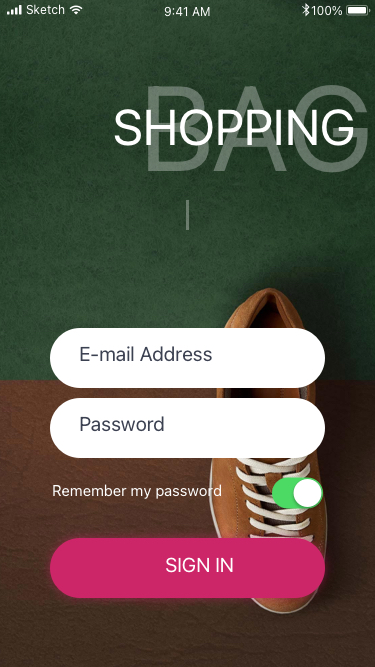
Text in this UI design:
SHOPPING
BAG
E-mail Address
Password
Remember my password
SIGN IN